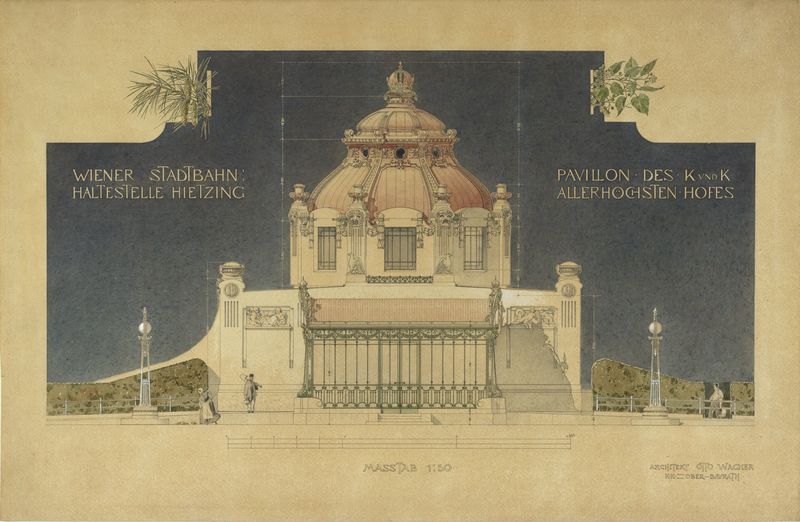
Titel: Hofpavillon der Stadtbahn in Wien-Hietzing, Orthogonalansicht
Künstler: Otto Wagner
Standort: Wien
Institution: Albertina, Wien
Schlagwörter: blau, blätter, himmel, mann, menschen, fenster, frau, laterne, laternen, pfeiler, skizze, straße, säule, säulen, zeichnung, gebäude, haus, zaun, architektur, zweige, busch, büsche, gitter, blatt, pflanzen, hecke, kuppel, jugendstil, uhr, tor, palast, druck, wagner, plakat, entwurf, wiener, bahn, plan, haltestelle, pavillon, wien, pavillion, querschnitt, art deco, bau, sezession, secession, maßstab, architekt, pavilion, kuk, kupferdach, stadtbahn, otto wagner, hietzing, allerhöchsten, hofes, mastab, haltestelle zeichnung, pavillon des k und k allerhöchsten hofes, wiener stadtbahn, haltestelle hietzing, pavillon des k und k, allerchöchten hofes, 1:30, otto wacker, ottowangern